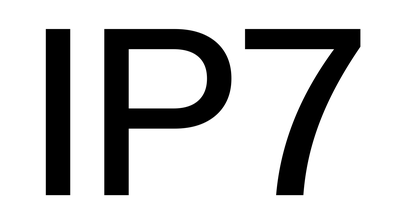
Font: InstrumentSans_Medium